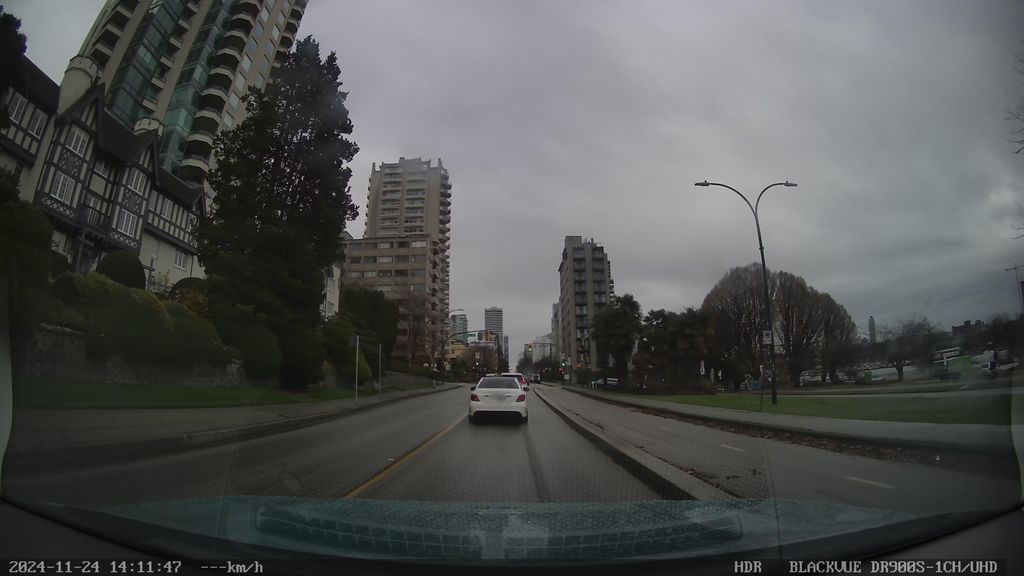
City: vancouver